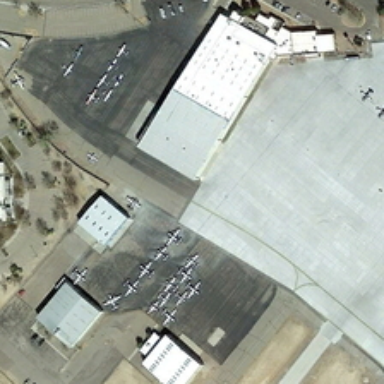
Many of the planes were docked on the wide .